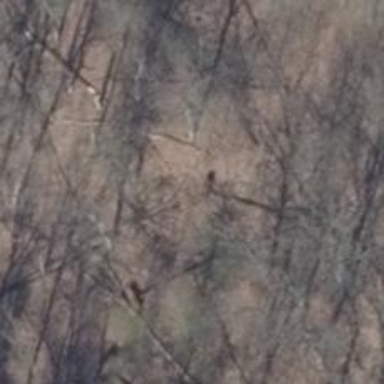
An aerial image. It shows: Hunting stand.